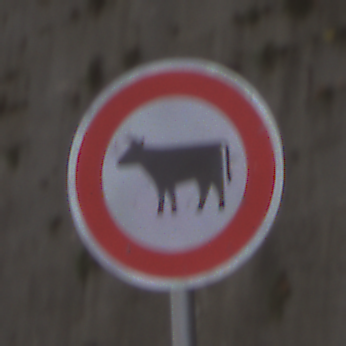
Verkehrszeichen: VerbotViehtrieb
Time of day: MorningAfternoon
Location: Outdoor (Suburban)
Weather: PartlyCloudy
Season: NotSpecified
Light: Natural